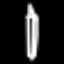
Label: pencil